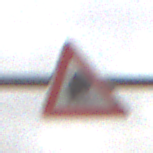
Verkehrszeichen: UnzureichendesLichtraumprofil
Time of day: Midday
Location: Outdoor (Nature)
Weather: Overcast
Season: NotSpecified
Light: Natural